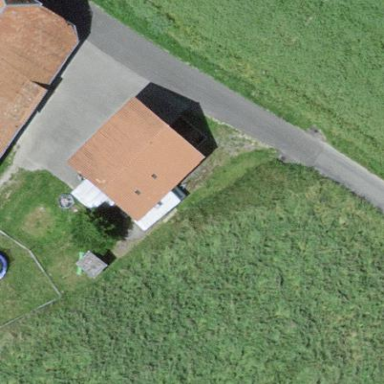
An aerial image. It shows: Rural barn.